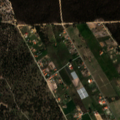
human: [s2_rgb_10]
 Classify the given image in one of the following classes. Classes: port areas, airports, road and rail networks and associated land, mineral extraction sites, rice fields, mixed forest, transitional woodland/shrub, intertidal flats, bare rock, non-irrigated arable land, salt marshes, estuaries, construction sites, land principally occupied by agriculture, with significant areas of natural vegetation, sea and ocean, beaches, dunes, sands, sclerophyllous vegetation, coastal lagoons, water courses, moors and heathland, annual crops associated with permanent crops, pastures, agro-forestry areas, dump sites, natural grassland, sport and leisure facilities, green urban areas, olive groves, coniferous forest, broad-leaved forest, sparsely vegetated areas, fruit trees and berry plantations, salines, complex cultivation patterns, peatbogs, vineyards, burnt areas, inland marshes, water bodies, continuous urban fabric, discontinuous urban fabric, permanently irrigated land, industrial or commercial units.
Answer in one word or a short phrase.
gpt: complex cultivation patterns, agro-forestry areas, broad-leaved forest, coniferous forest